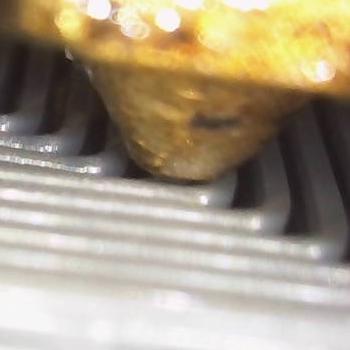
Flow rate: 78%